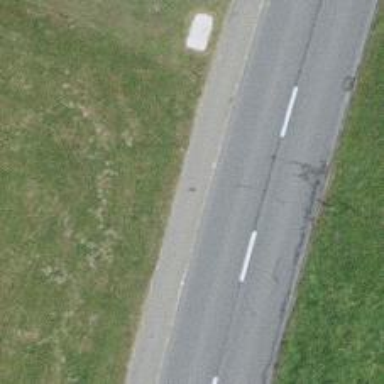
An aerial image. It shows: Sidewalk.